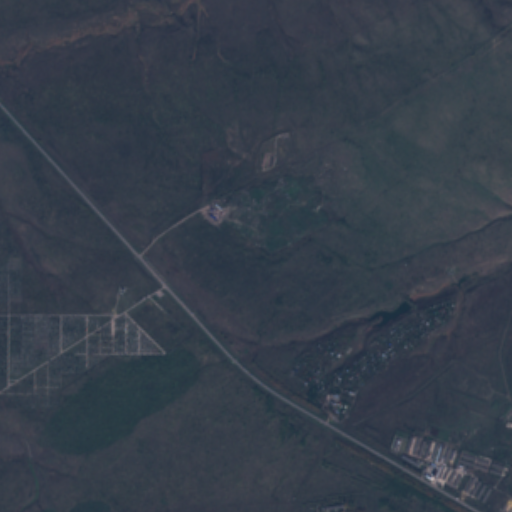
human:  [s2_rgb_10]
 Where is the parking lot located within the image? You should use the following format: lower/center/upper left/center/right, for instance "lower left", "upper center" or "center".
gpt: The parking lot is located in the center left of the image.
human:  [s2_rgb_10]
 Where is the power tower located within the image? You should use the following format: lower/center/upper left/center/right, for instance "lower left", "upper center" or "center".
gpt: The power tower is located in the upper right of the image.
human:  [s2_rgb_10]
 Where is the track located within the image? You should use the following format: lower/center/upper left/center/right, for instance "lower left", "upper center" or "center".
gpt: There is no track in the image.